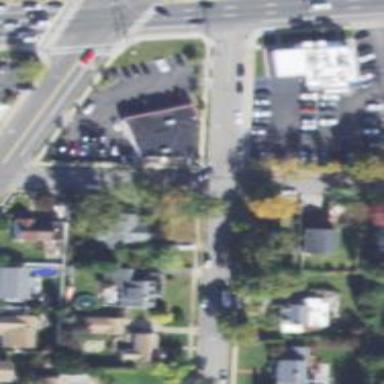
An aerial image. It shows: Healthcare clinic is depicted in the image.